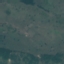
Land use / land cover class: Pasture